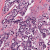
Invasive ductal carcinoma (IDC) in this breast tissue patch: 1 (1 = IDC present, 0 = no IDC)